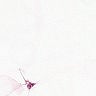
Metastatic tissue present: no